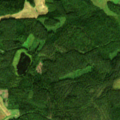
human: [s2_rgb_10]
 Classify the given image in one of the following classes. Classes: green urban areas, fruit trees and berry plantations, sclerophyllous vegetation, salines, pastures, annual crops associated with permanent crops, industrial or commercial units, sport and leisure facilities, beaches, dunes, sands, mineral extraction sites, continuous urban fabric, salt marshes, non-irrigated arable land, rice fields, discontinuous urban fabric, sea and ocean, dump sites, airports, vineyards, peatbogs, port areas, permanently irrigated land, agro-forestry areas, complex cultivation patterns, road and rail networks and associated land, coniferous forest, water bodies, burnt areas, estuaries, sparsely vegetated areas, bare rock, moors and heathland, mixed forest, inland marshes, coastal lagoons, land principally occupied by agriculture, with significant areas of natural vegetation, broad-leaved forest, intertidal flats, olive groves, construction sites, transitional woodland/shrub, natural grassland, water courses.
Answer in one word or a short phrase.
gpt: land principally occupied by agriculture, with significant areas of natural vegetation, coniferous forest, mixed forest, transitional woodland/shrub